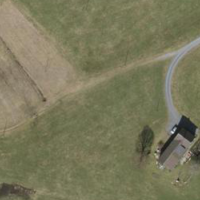
EUNIS habitat code: 24
Species observed at this site:
Leonurus cardiaca